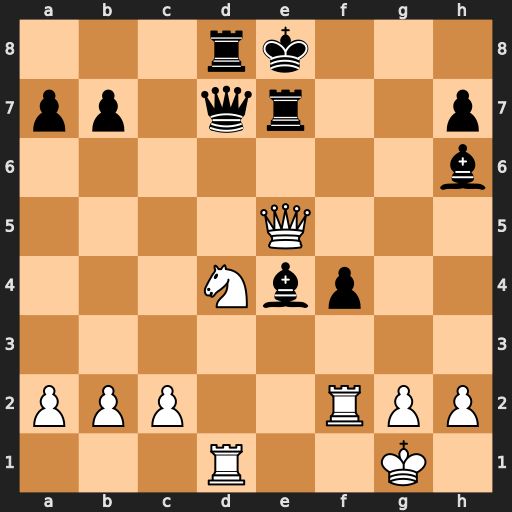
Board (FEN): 3rk3/pp1qr2p/7b/4Q3/3Nbp2/8/PPP2RPP/3R2K1
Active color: w
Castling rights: -
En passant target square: -
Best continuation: Qh5+ Bg6 Qxh6